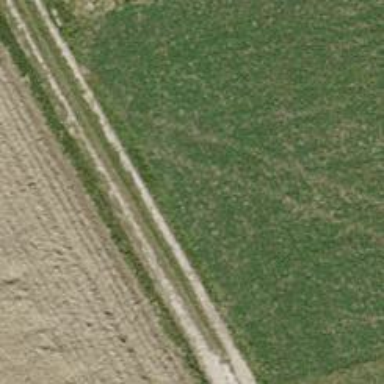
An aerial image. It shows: Grass track road with grade 5 tracktype.